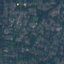
Land use / land cover class: Residential